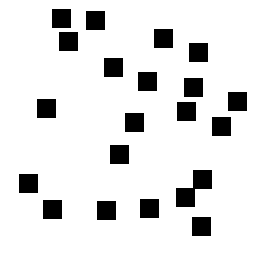
Squares: 21
Triangles: 0
Stars: 0
Total shapes: 21